Question: Here I want these chair icons as the checkbox,
they should act like checkbox, so that if I click this it should turn into green and if unchecked it should turn back to black color.

'''
<div class="container" style="background-color: #ffe2db;height: 600px;position: absolute;top: 150px;left:0;right: 0;border-radius: 20px;">
<div class="container" style="margin-top: 100px;margin-left: 30px;">
<i class="fas fa-chair"></i><i class="fas fa-chair"></i><i class="fas fa-chair"></i><i class="fas fa-chair"></i><i class="fas fa-chair"></i>
</div>
</div>
'''
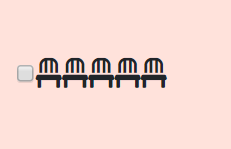
Answer: If you use a checkbox input, this becomes very simple. This css rule will set text color of the following label to green:
'''
input:checked + label {
color: green;
}
'''
HTML:
'''
<input type="checkbox" name="test">
<label for="test"><i class="fas fa-chair"></i>...</label>
'''